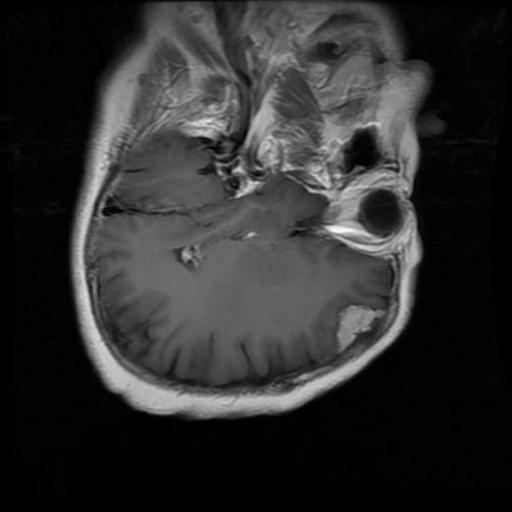
Label: meningioma